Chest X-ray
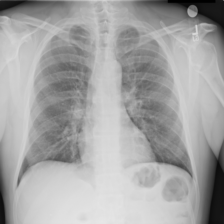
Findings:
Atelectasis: negative
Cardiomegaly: negative
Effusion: negative
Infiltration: negative
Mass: negative
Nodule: negative
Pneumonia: negative
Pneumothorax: negative
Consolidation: negative
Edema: negative
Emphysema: negative
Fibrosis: negative
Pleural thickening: negative
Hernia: negative